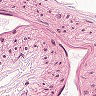
Metastatic tissue present: no